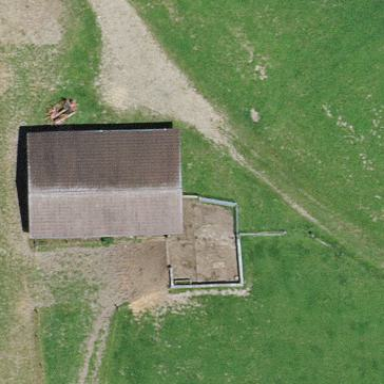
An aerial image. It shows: Barn.